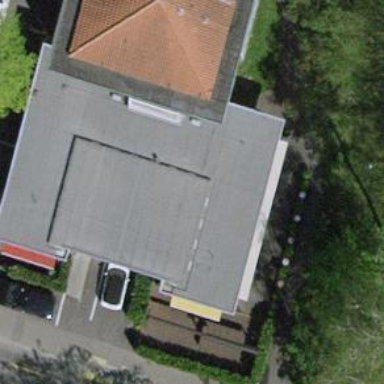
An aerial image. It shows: Service building.